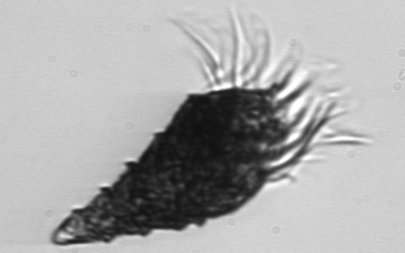
Label: Laboea_strobila